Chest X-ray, PA view. Patient: 55 years old, sex F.
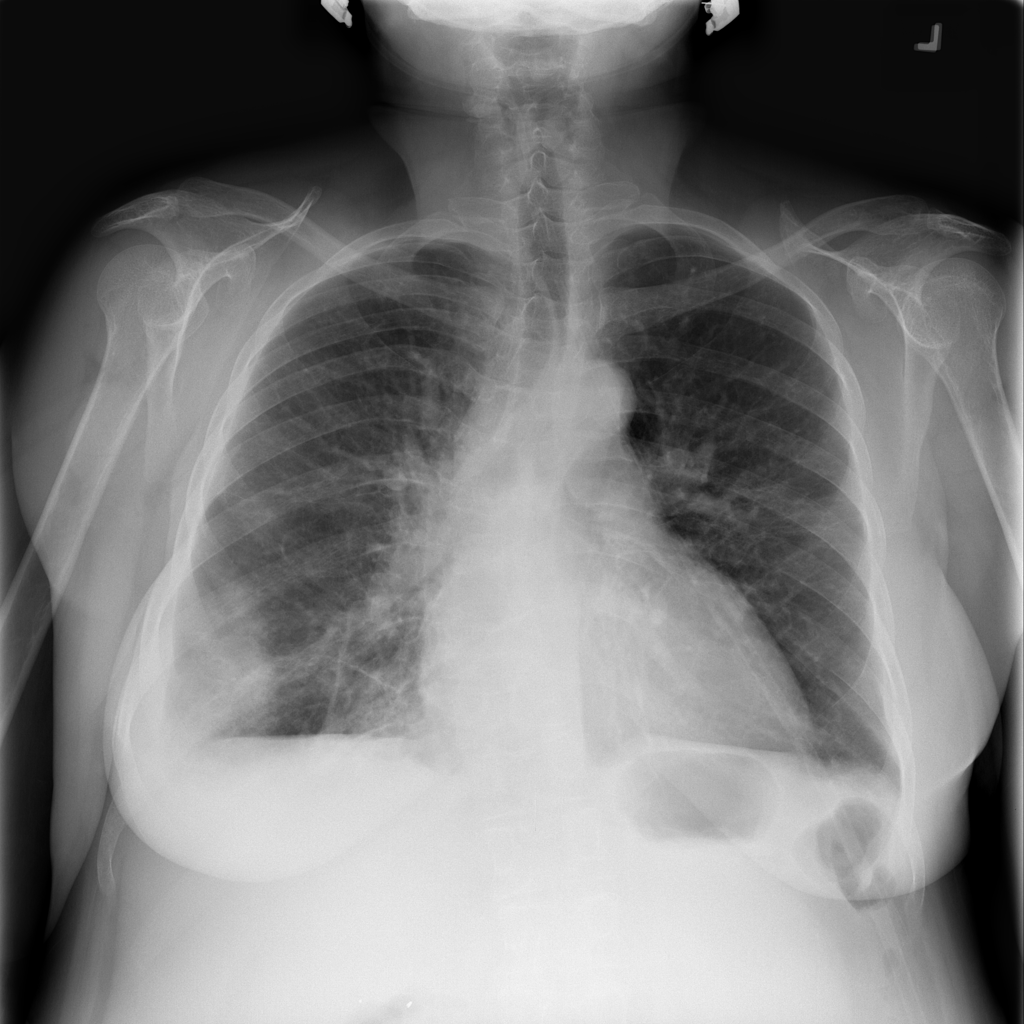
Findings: Pleural_Thickening